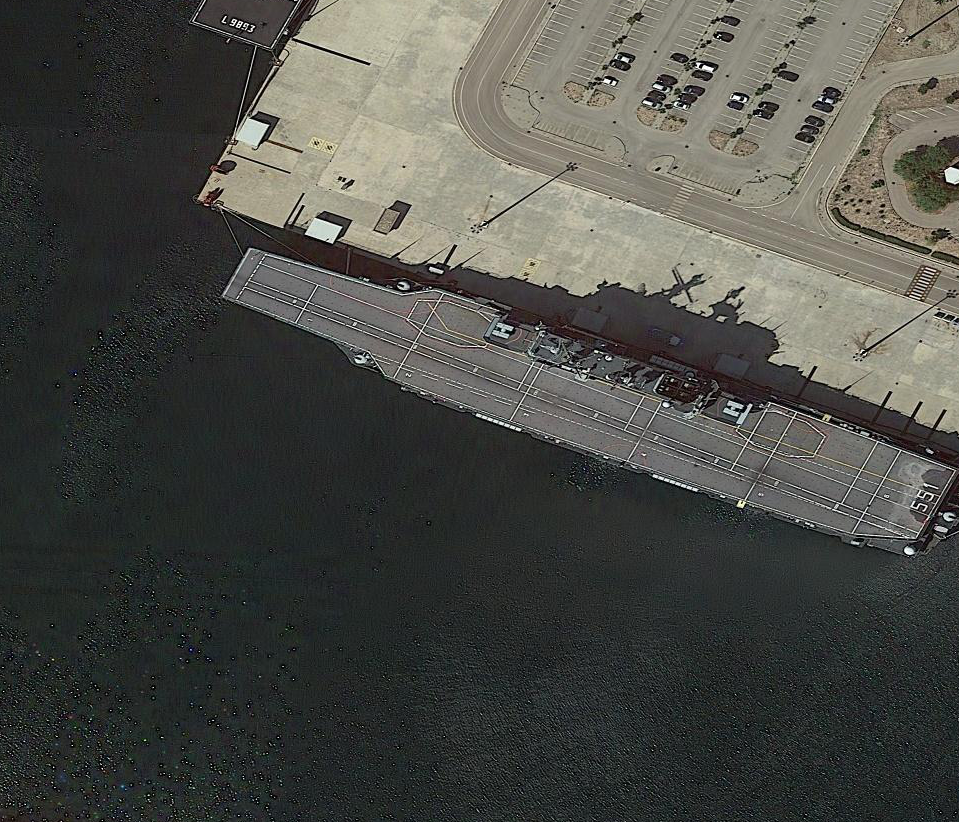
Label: Garibaldi_aircraft_carrier